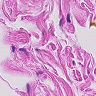
Metastatic tissue present: no